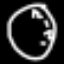
Label: clock